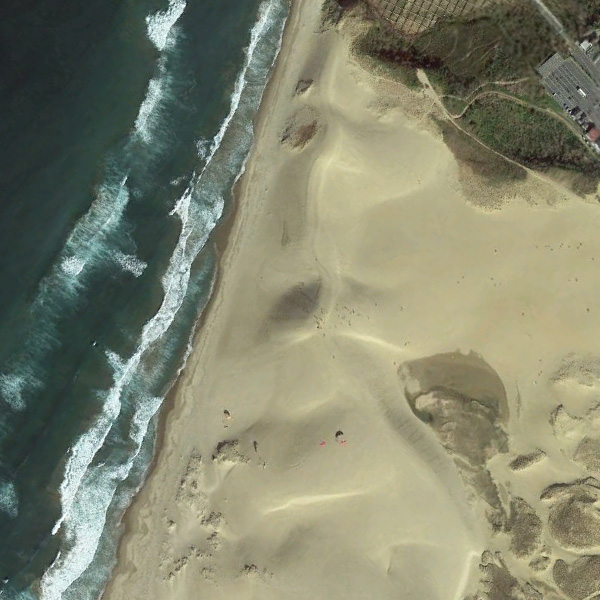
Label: Beach